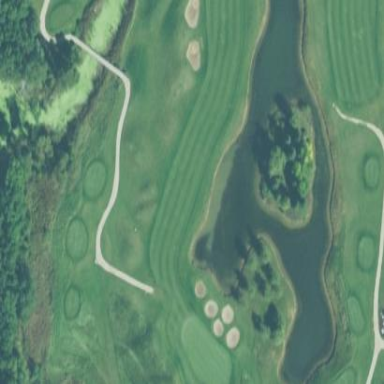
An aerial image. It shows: Grassy area designated as golf fairway.